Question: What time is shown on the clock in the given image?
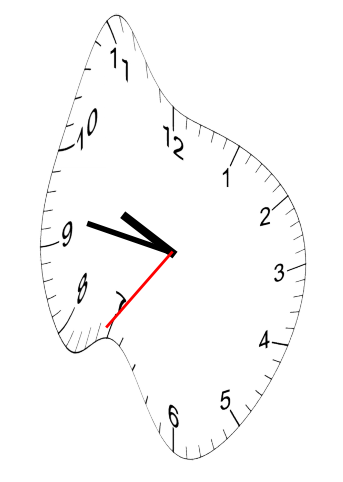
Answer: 09:46:36